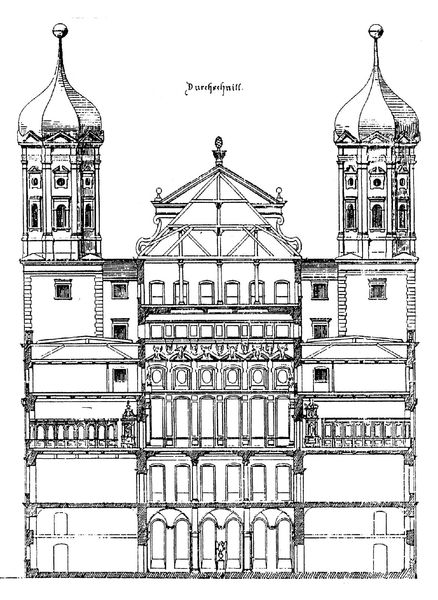
Titel: Rathaus in Augsburg
Künstler: Elias Holl
Standort: Augsburg, Maximilianstraße (EU - D - B)
Schlagwörter: fenster, skizze, zeichnung, dach, gebäude, haus, wand, architektur, kirche, turm, balkon, bogen, fassade, giebel, mauer, pilaster, kuppel, tor, eingang, kuppeln, türme, zwiebeltürme, palast, dom, kugel, rathaus, gemäuer, mauern, plan, stadtrat, basilika, aufriss, zirbelnuss, gliederung, regierung, augsburg, mehrstöckig, goldener saal, elias holl, holl, isometrisch, wand#, faachwerk